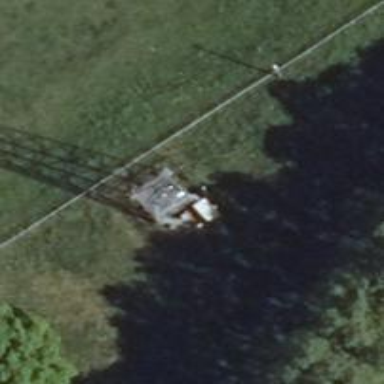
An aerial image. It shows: Communication tower.